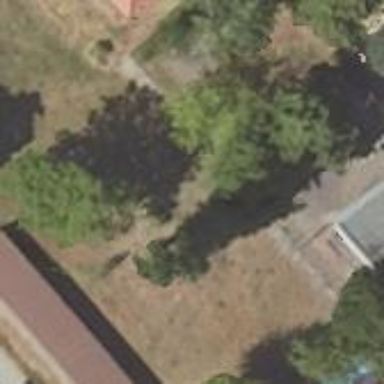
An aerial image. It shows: Shed.